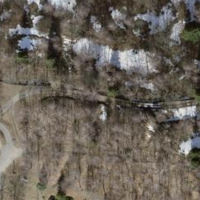
EUNIS habitat code: 41
Species observed at this site:
Vincetoxicum hirundinaria